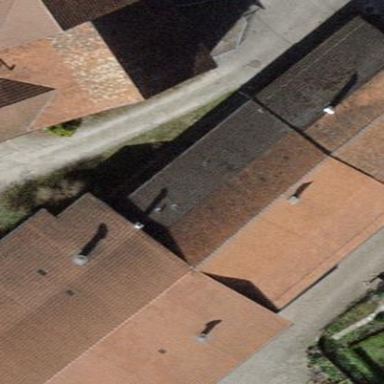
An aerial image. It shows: Terrace building with gabled roof.